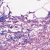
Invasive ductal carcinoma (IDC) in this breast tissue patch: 0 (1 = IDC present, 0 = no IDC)